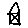
Label: house